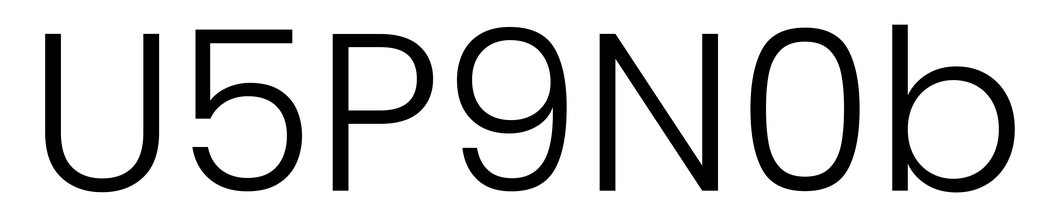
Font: Poppins-Light